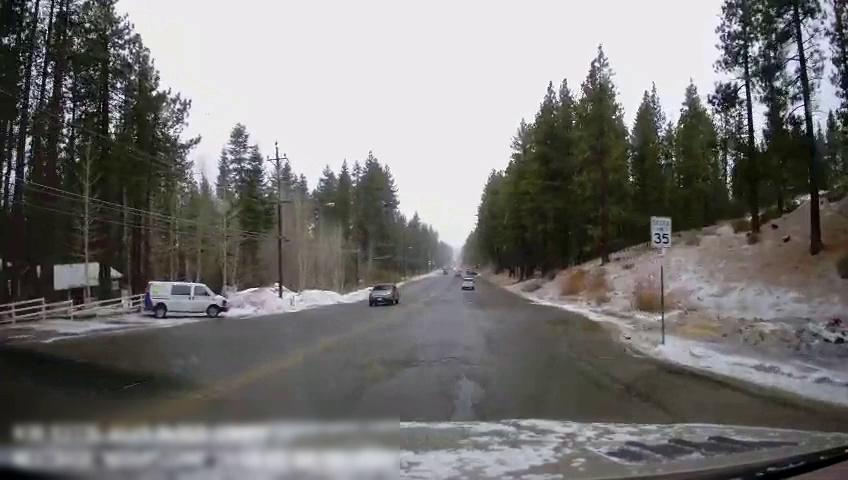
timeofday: Day
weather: Snowy
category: Drivable Space
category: Vehicles | SUV
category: Vehicles | Van
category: Vehicles | SUV
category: Lanes | Current Lane